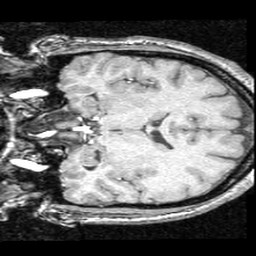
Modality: T1w
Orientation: coronal
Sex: male
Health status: ill
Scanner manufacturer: ge
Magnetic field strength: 1.5 T
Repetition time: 21 s
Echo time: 0.008 s